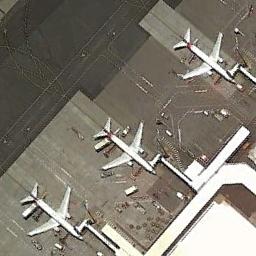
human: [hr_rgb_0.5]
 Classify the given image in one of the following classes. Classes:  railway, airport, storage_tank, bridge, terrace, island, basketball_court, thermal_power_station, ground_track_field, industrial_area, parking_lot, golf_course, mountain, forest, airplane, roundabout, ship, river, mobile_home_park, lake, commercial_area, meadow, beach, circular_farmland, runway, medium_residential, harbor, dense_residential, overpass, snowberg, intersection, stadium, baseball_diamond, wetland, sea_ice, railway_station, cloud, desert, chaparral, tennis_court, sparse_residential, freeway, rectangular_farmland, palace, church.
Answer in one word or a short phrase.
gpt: airplane